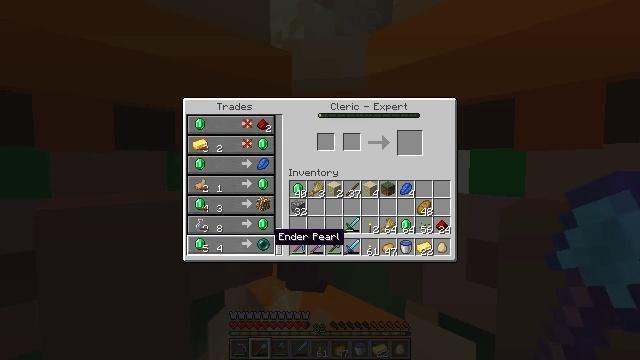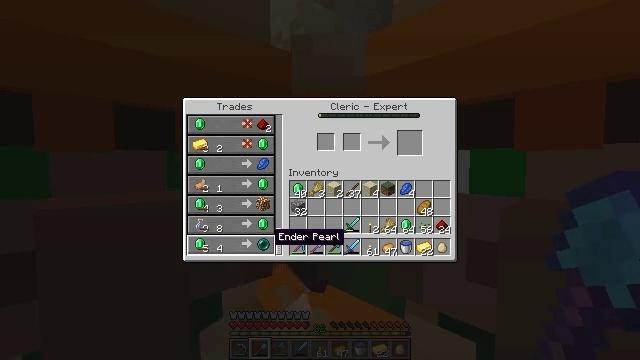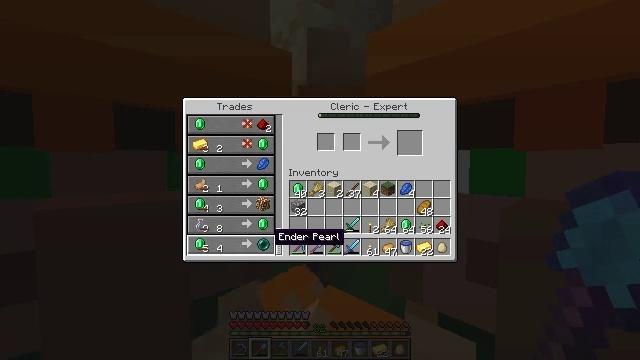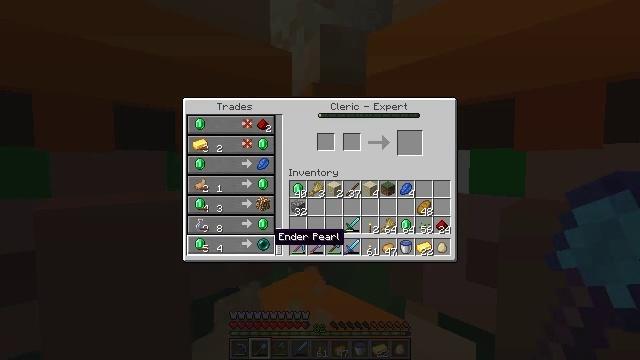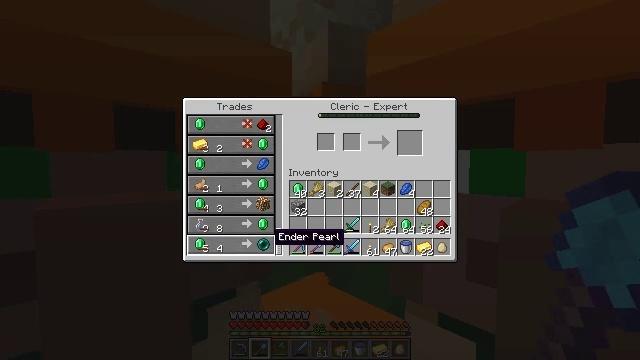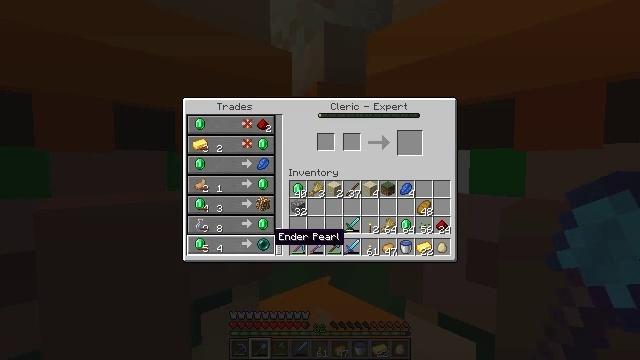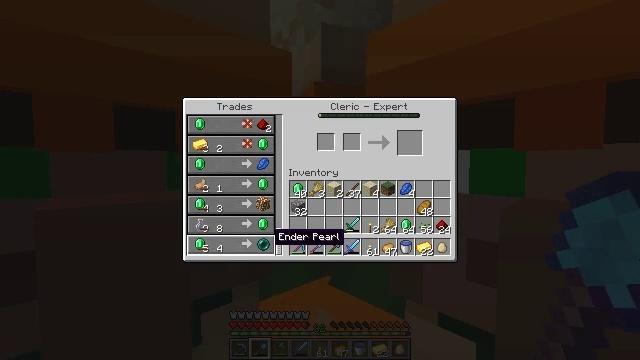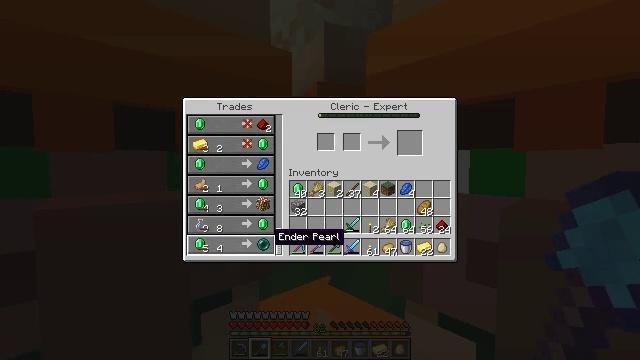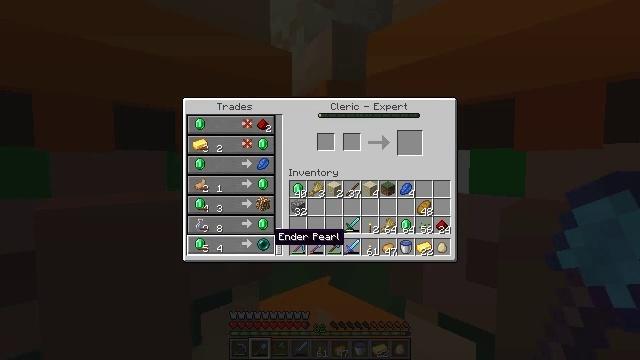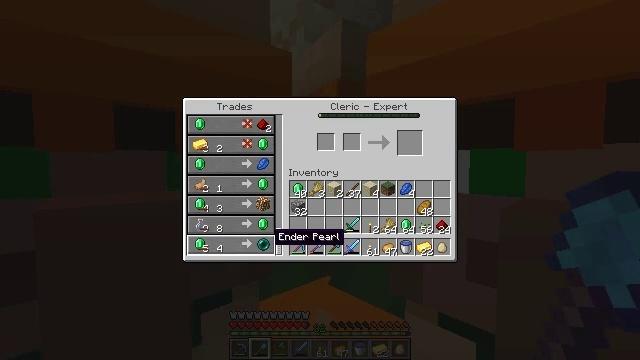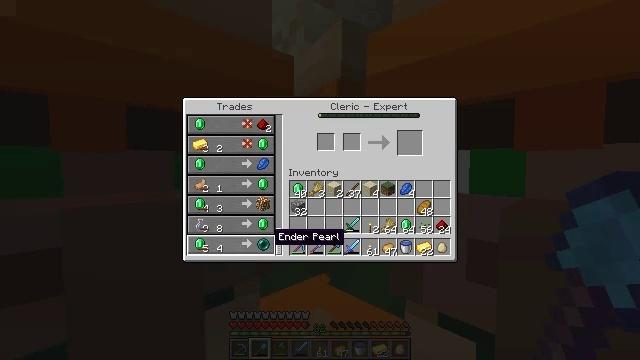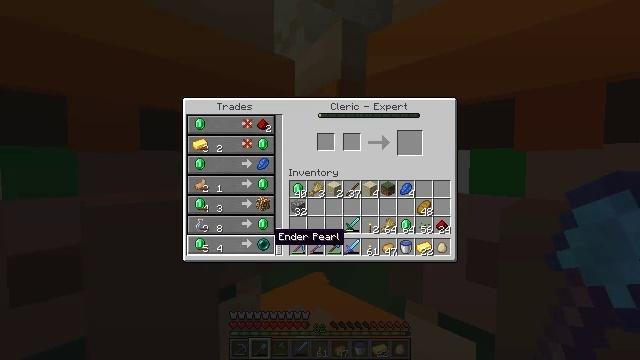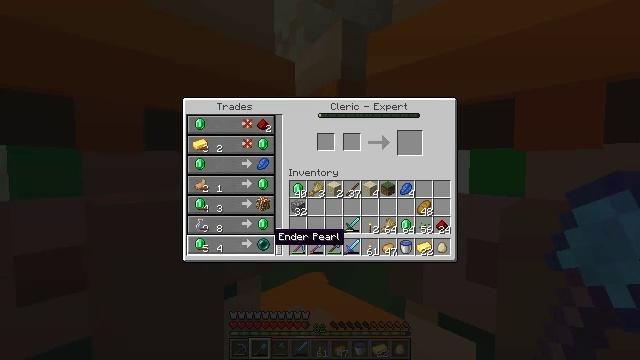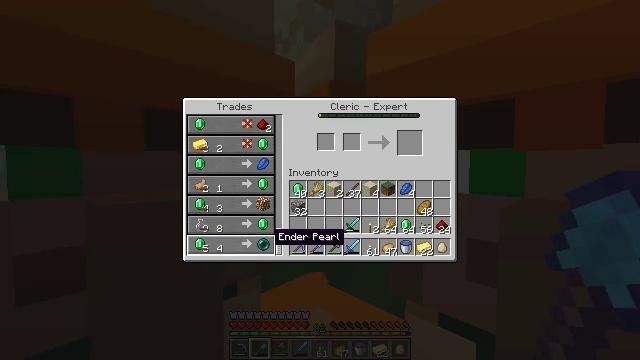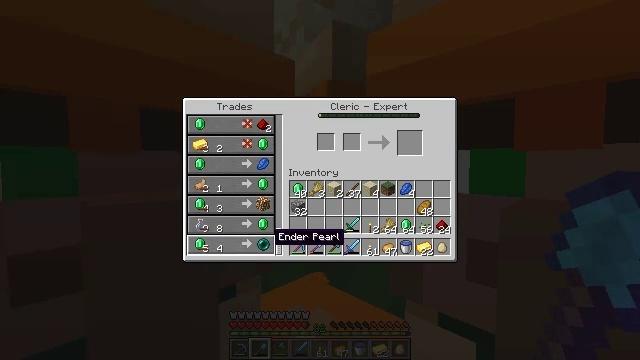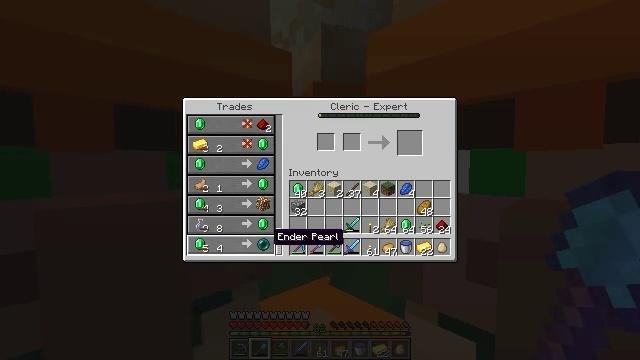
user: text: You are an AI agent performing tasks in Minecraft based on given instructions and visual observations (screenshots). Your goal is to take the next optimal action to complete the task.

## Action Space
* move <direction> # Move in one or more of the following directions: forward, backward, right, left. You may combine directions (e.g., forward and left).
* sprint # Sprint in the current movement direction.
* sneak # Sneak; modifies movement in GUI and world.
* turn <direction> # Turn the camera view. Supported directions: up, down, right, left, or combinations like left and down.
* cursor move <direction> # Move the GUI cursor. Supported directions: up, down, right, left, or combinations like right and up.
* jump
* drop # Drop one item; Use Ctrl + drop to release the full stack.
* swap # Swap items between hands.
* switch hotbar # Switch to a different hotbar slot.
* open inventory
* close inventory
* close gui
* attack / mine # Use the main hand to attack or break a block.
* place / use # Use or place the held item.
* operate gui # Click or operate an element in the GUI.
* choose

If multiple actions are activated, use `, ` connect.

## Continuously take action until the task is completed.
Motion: motion action
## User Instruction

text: Manufacture an ender pearl.
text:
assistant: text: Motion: no_op
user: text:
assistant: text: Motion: no_op
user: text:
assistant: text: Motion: no_op
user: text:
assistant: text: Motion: no_op
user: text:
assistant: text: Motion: no_op
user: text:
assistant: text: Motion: no_op
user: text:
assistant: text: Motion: no_op
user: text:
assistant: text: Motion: no_op
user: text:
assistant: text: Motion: no_op
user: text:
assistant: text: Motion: no_op
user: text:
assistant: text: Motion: no_op
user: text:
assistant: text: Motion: no_op
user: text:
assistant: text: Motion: no_op
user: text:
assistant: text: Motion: no_op
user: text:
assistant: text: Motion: no_op
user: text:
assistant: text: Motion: no_op
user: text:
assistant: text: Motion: no_op
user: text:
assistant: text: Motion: no_op
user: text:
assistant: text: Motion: no_op
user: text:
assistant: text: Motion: cursor move left and up
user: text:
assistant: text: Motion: cursor move left
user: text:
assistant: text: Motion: cursor move down
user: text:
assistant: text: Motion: no_op
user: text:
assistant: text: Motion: no_op
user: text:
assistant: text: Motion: no_op
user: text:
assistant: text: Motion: no_op
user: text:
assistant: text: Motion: no_op
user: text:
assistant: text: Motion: no_op
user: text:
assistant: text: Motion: no_op
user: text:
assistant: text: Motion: no_op